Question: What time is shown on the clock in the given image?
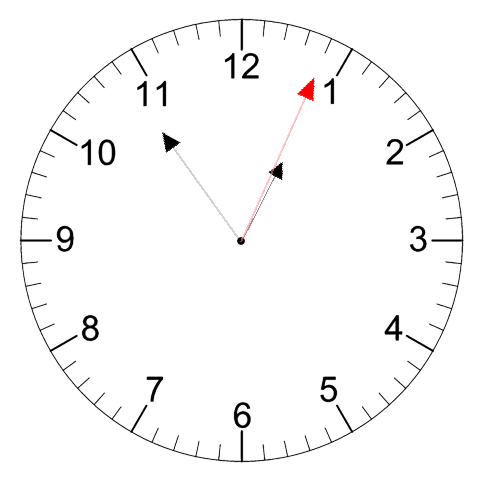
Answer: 12:54:04